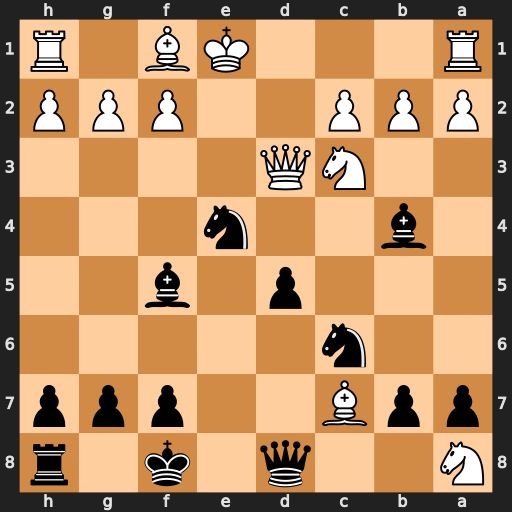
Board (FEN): N2q1k1r/ppB2ppp/2n5/3p1b2/1b2n3/2NQ4/PPP2PPP/R3KB1R
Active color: b
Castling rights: KQ
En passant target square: -
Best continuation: Qf6 a3 Nxc3 axb4 Bxd3